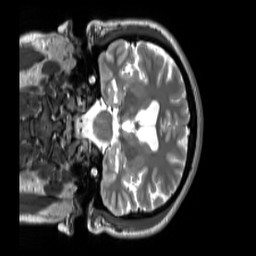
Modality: T2w
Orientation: coronal
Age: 29
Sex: male
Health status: ill
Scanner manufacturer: siemens
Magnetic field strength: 3 T
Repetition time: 2.8 s
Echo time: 0.326 s